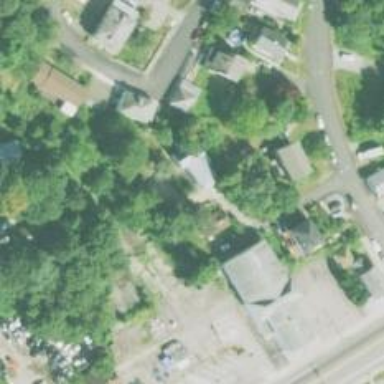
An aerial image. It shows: Residential driveway serving as service road.